Interaction volume radius: 5 \u00c5
Interaction volume height: 20 \u00c5
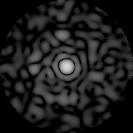
Disorder parameter: 0.8646